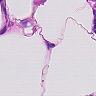
Metastatic tissue present: no